Question: I have to combinatorially count all possible cases for a task. I want to make a tree for that purpose. There are several jobs and each job has several sub jobs. There are many agents available to do the jobs. Suppose Job1 Subjob1 can be done by Agent 1 or 2, then Job 1 Sub Job2 will be done by either of the agents. And then Job 2 will be started. and so on.
Since nodes are varying and also the number of child nodes changes at different levels, my questions are:
1. what is the best data structure to implement the same?
2. what is the best way to traverse the tree using the data structure that you have recommended?
please give concrete C++/Java examples or web sources also rather than only abstract advise as I am green at coding.
Please refer to the flowchart for the tree that i have in mind.

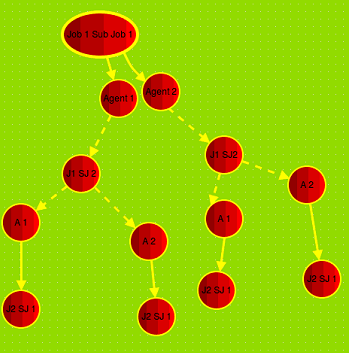
Answer: Hmmm, I don't think a tree is the best data structure for your requirements. I suggest a 'std::vector' of 'Jobs'. Each 'Job' should have a container of 'subjobs'
Your schedule can iterate through a vector much easier than a tree.
'''
class Subjob;
class Job
{
std::vector<Subjob> other_jobs;
};
std::vector<Job> task_container;
'''